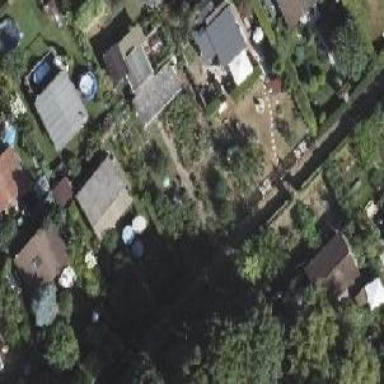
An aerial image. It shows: Plot within allotments.